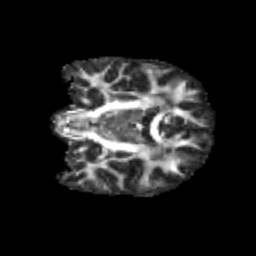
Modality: FA
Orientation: coronal
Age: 12
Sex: female
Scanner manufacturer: siemens
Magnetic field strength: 3 T
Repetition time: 3.8 s
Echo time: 0.07 s